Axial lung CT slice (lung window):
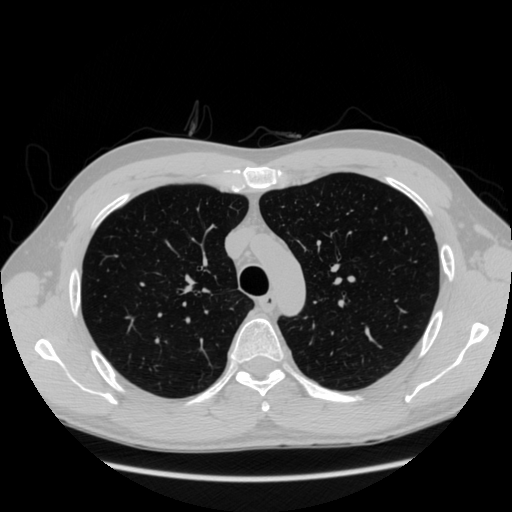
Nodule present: no